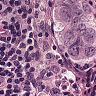
Metastatic tissue present: yes